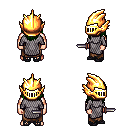
a pixel art fantasy rpg character, male body template, human, light skin, chain mail, robe skirt, green long hairstyle, gold helm, ghillies, dagger, four views (front, back, left, right), 2x2 character sprite sheet, small pixel art, hard edges, no anti-aliasing